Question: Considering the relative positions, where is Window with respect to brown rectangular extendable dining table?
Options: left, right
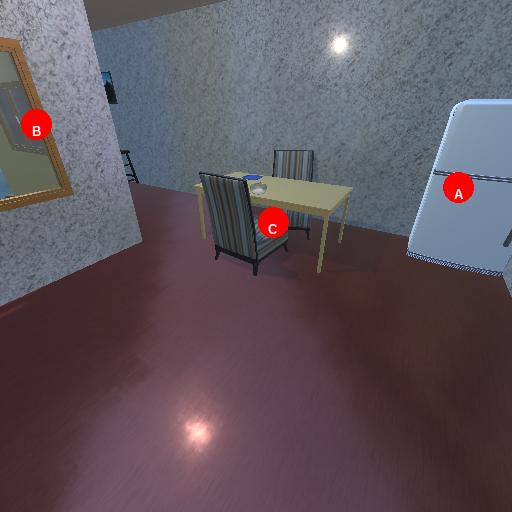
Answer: left